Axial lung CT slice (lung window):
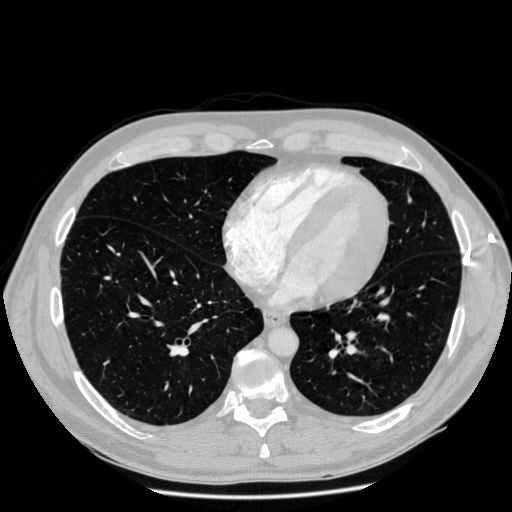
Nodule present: no